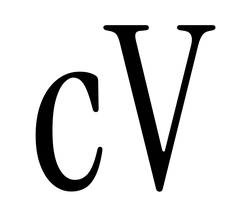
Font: InstrumentSerif-Regular